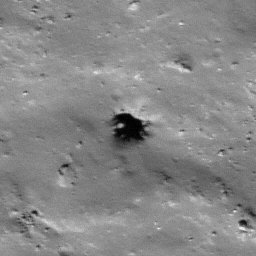
Pit: Tycho 14
Host crater: Tycho
Host type: impact_melt
Lunar coordinates: latitude -43.147, longitude 349.072